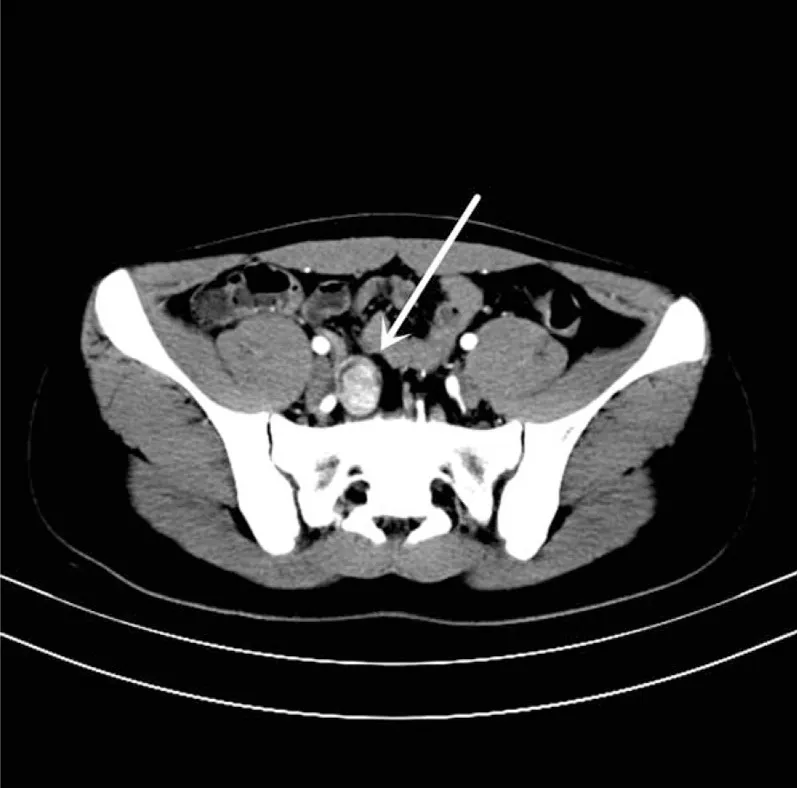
CECT demonstrated a tumor in the right quadrant of the abdomen, size of about 18 x 14 mm in diameter (arrow). CECT = contrast-enhanced computed tomography.
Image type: radiology (ct)